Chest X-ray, AP view. Patient: 63 years old, sex M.
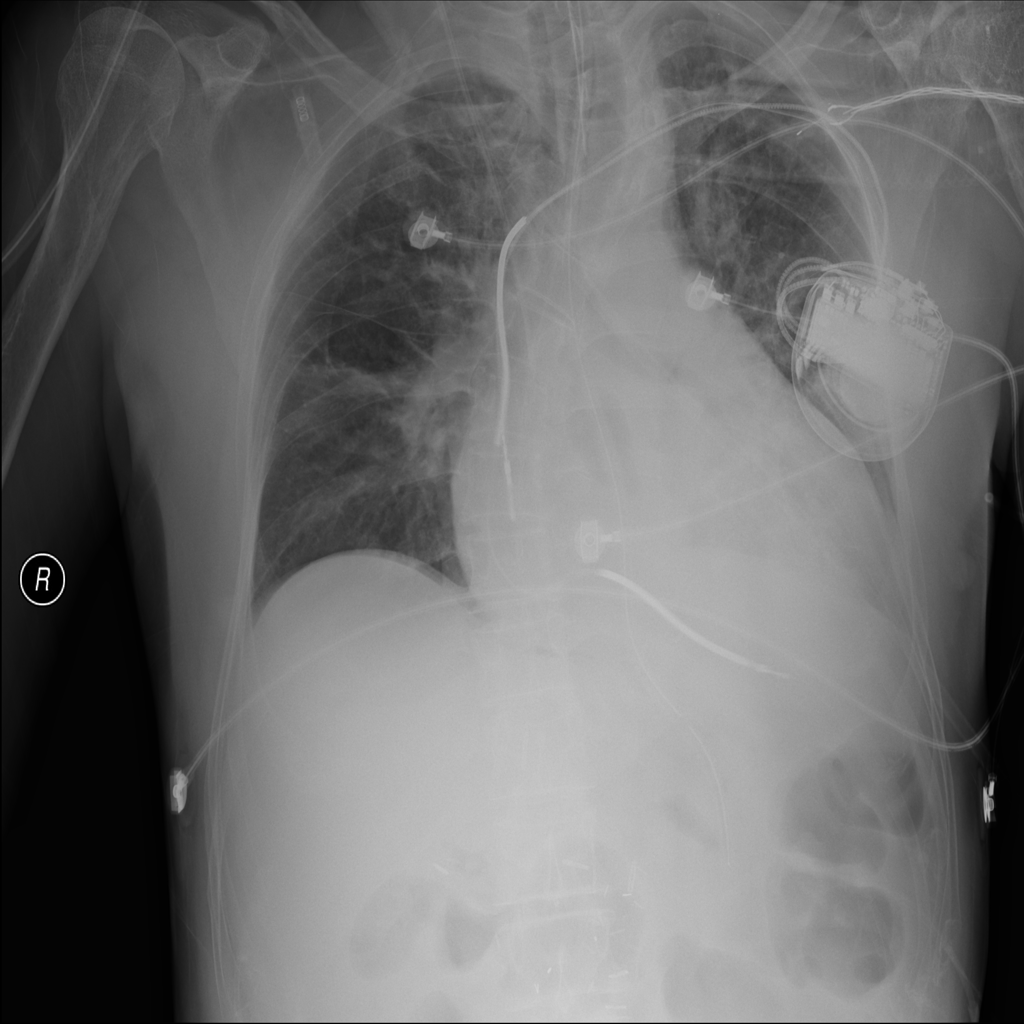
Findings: Infiltration